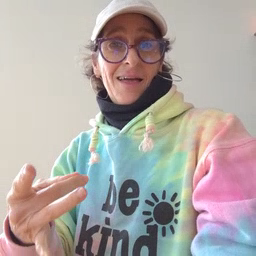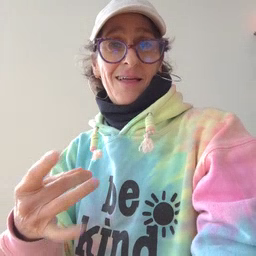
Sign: like